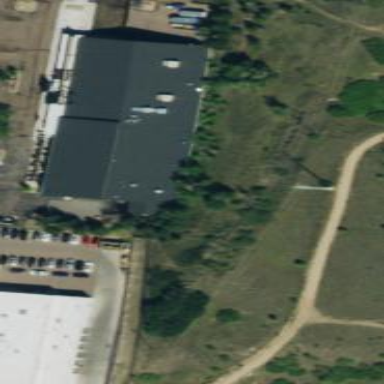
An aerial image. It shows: Building that houses motorcycle shop.